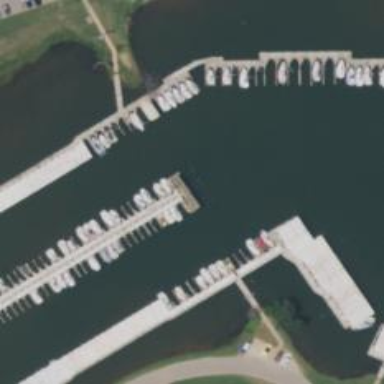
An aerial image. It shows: Pier with mooring facilities.